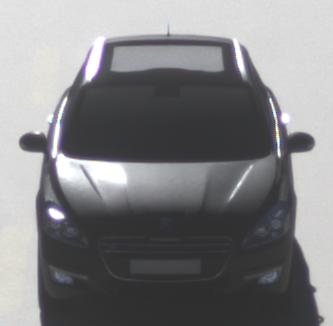
Make: Peugeot
Model: 508 SW 120 VTi
Detailed model: 508 (I) SW
Model produced from: 2011/03
Model produced until: 2014/05
Doors: 5
Color: black
Road condition: dry road
Daytime: morning or afternoon
Contrast: high contrast